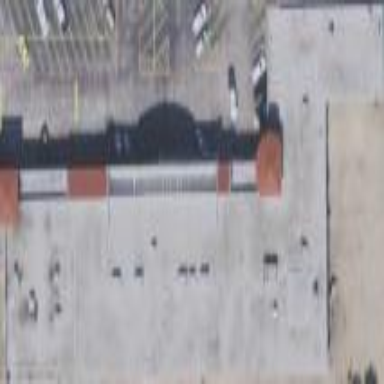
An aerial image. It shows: Retail building.